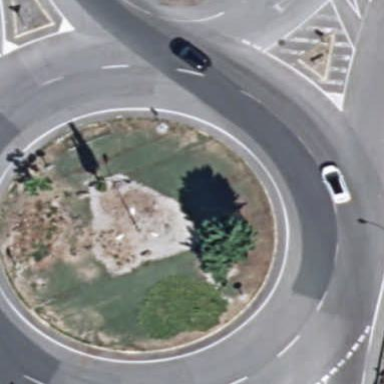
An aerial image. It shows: Primary highway with asphalt surface leading to roundabout.